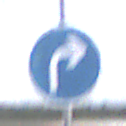
Verkehrszeichen: VorgeschriebeneFahrtrichtungRechts
Umgebung: Outdoor, Suburban
Tageszeit: MorningAfternoon
Wetter: PartlyCloudy
Licht: Natural
Jahreszeit: NotSpecified
Kontrast: LowContrast